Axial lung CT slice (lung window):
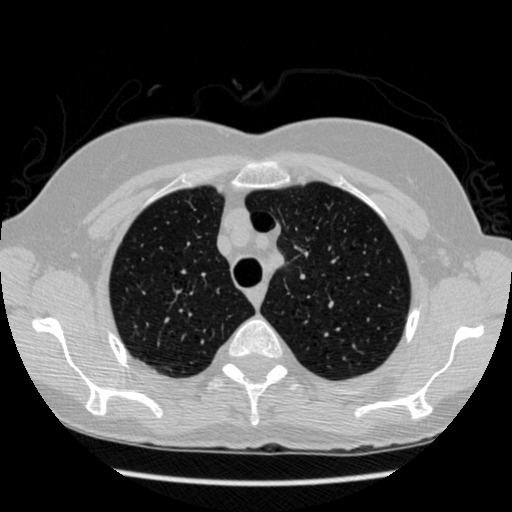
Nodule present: no